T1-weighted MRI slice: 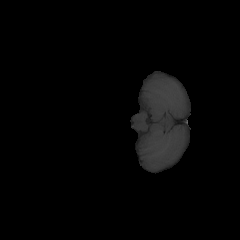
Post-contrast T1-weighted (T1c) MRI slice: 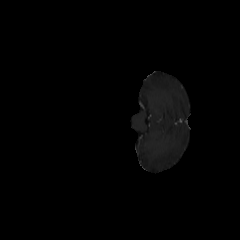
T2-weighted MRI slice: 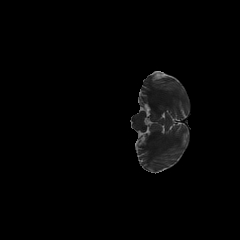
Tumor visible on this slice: no